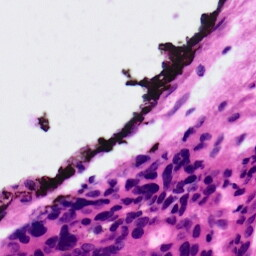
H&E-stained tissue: Ovarian